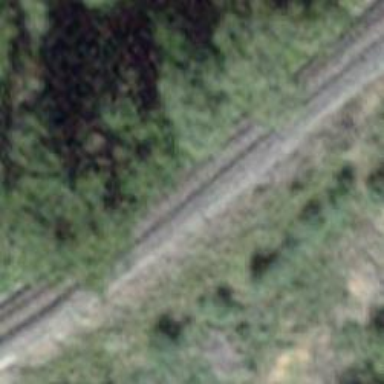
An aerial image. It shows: Narrow-gauge railway with electrified rails.